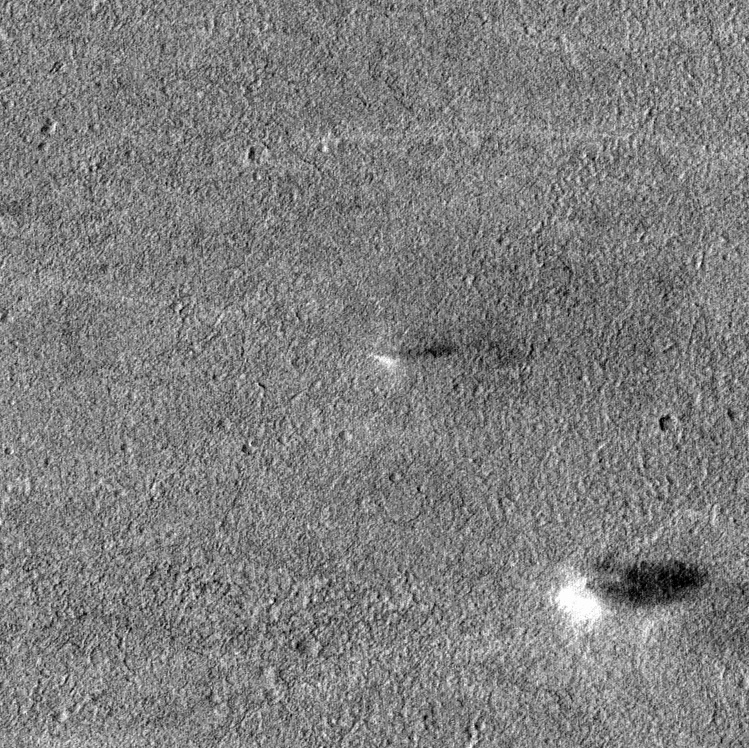
Label: dustdevil, dustdevil